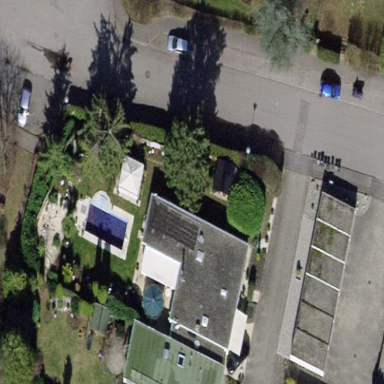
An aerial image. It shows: Bungalow.